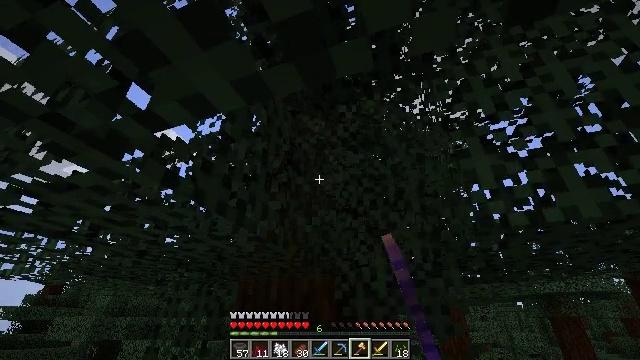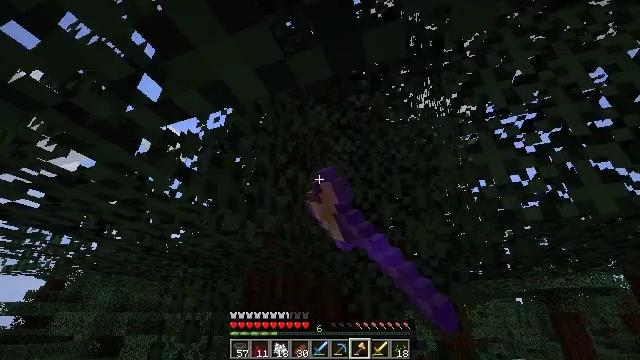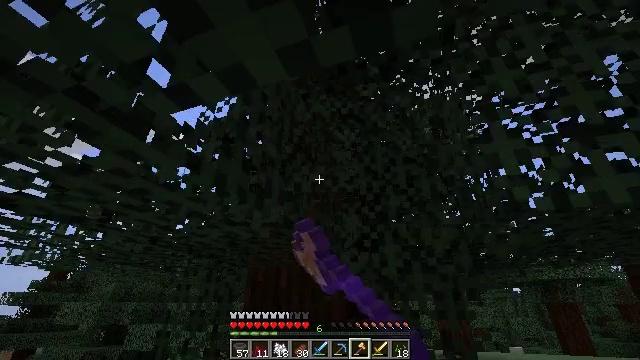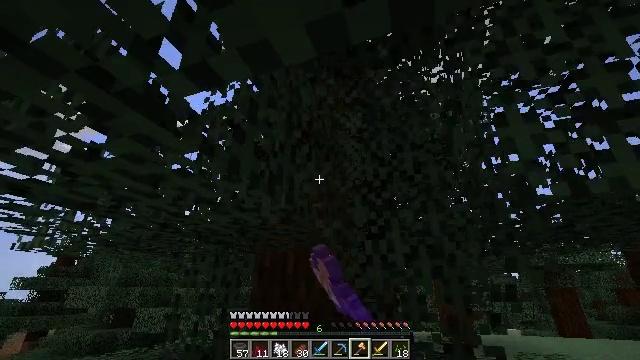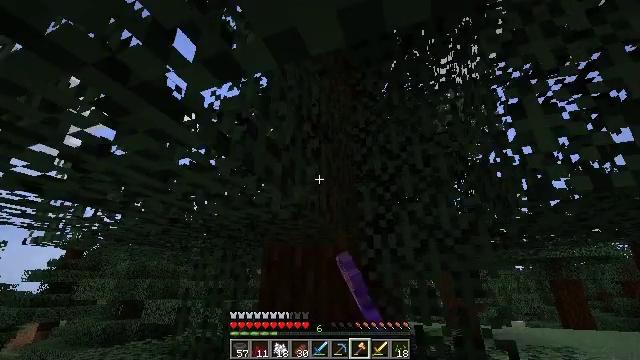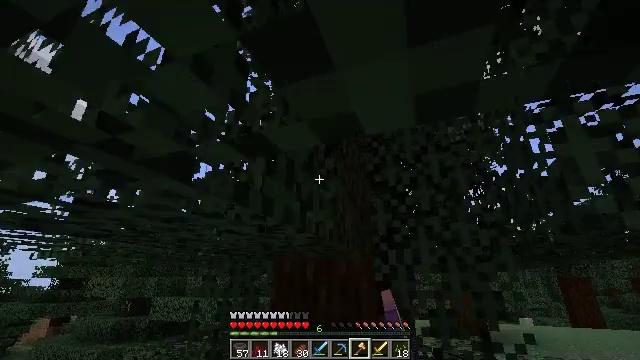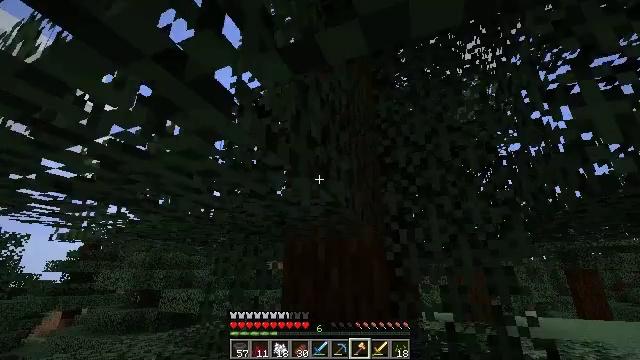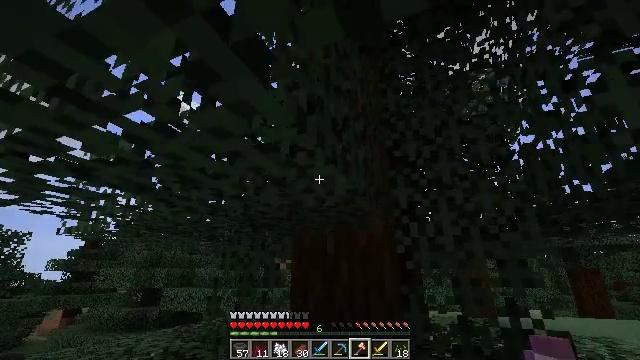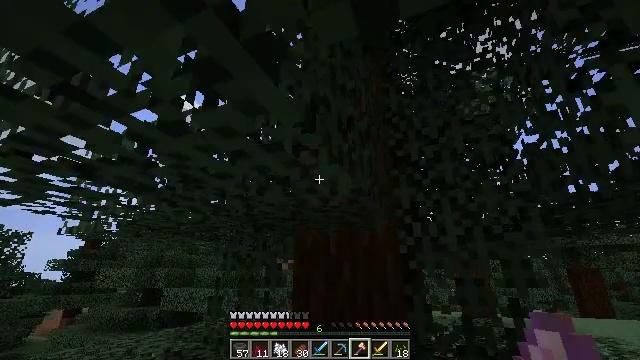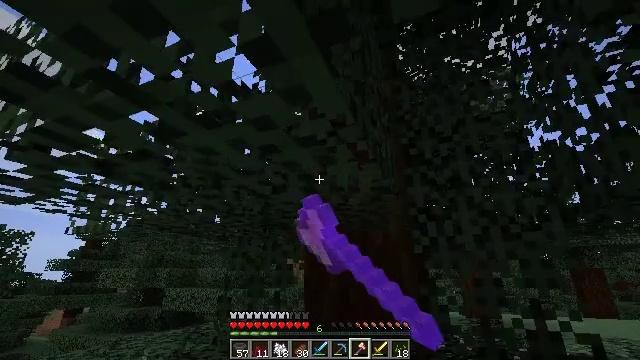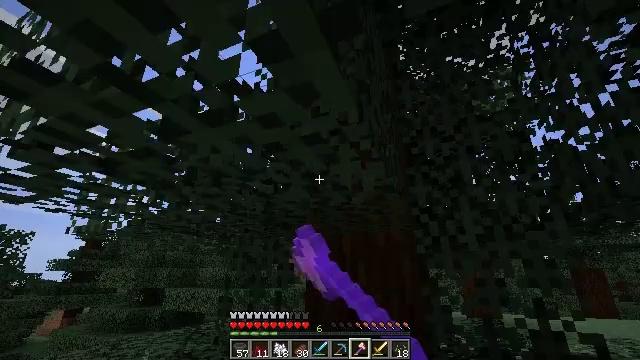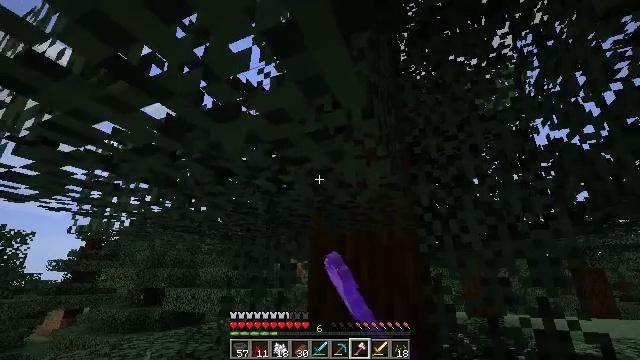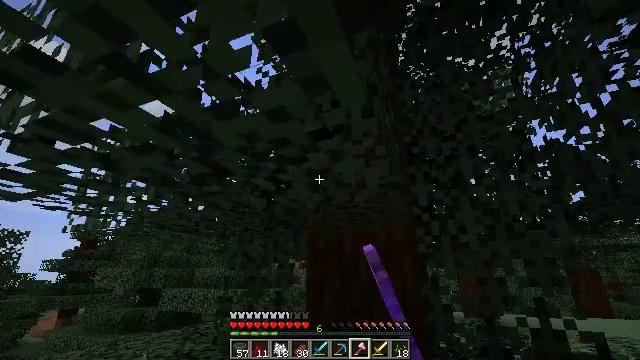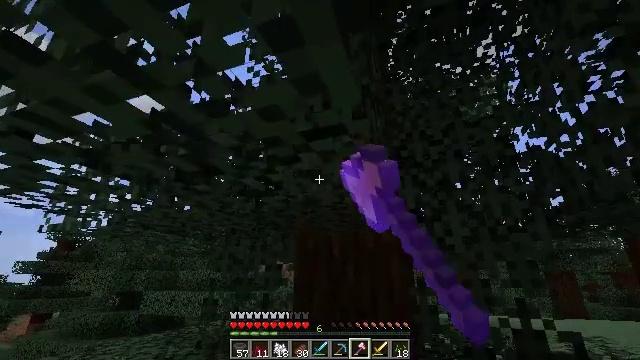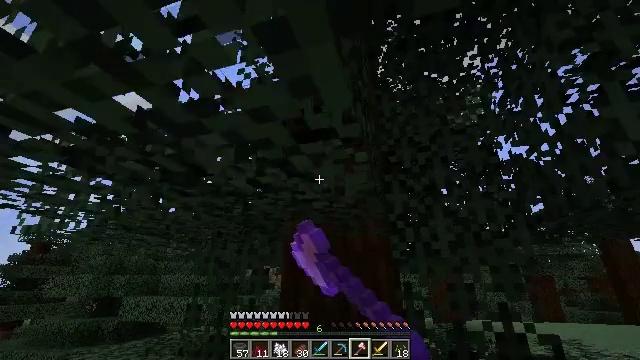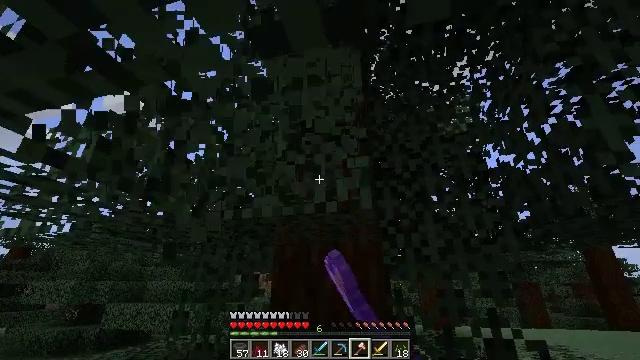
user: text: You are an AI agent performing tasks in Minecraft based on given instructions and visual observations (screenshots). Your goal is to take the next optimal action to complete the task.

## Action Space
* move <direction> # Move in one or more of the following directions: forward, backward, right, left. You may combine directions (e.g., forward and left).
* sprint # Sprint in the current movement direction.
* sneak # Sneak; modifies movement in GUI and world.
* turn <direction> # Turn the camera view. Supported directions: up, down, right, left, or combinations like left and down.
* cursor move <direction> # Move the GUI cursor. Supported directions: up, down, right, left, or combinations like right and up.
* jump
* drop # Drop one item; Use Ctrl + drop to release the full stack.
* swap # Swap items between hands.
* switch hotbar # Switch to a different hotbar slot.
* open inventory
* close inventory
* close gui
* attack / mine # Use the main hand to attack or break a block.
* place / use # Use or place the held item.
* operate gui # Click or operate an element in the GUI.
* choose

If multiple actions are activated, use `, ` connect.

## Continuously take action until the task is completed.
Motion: motion action
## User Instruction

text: Punch the spruce leaves to get saplings.
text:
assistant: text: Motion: move forward, attack / mine
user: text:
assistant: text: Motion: move forward, turn down
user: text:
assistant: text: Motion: move forward, turn down
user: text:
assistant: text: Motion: move forward, turn down, jump
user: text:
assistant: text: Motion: move forward, turn down, jump
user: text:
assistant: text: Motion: move forward, jump
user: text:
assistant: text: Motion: move forward, jump
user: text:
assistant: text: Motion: move forward, attack / mine, jump
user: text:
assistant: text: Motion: attack / mine
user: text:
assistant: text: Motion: attack / mine
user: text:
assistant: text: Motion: attack / mine
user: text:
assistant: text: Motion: attack / mine
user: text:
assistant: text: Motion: turn right, attack / mine
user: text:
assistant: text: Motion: turn right, attack / mine
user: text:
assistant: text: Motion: turn right and up, attack / mine
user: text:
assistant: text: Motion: turn right and up, attack / mine
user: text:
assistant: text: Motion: turn up, attack / mine
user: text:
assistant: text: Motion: turn up, attack / mine
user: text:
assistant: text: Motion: attack / mine
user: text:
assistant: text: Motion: attack / mine
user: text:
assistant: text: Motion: attack / mine
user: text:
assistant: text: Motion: turn up, attack / mine
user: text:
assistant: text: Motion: turn up, attack / mine
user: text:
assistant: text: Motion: attack / mine
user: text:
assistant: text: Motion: attack / mine
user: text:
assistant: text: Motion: attack / mine
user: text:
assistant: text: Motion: attack / mine
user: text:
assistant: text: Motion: attack / mine
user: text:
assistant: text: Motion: attack / mine
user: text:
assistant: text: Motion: attack / mine